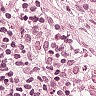
Metastatic tissue present: no